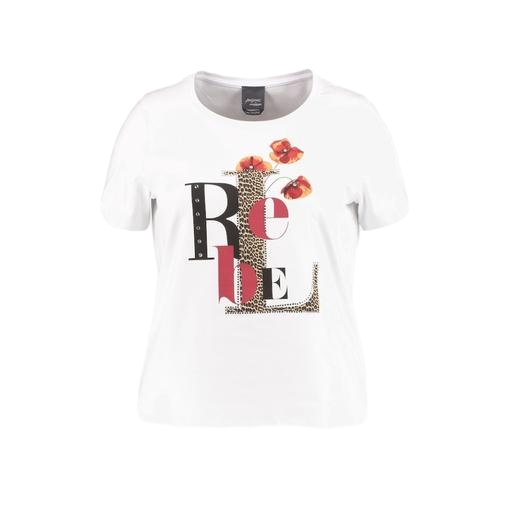
red plus size printed t-shirt only macy, white plus size graphic tee, white floral graphic t-shirt, white background